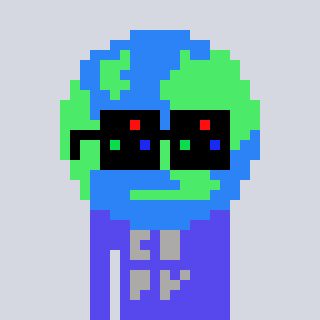
a pixel art character with square black sunglasses, a earth-shaped head and a computerblue-colored body on a cool background